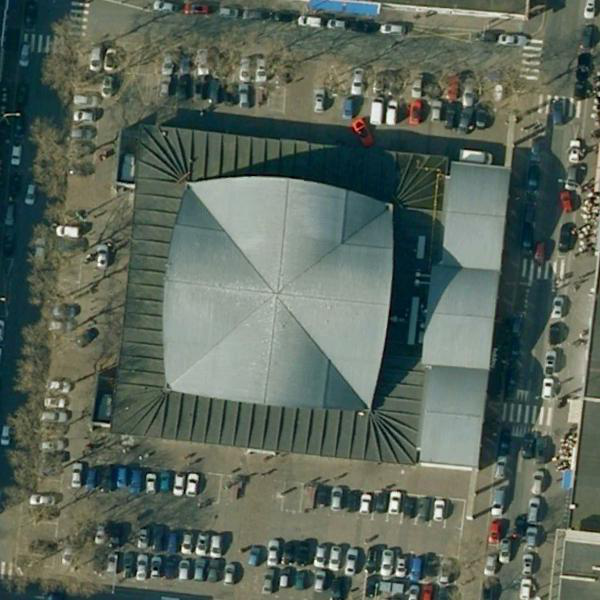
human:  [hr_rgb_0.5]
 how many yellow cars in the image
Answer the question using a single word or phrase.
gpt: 0